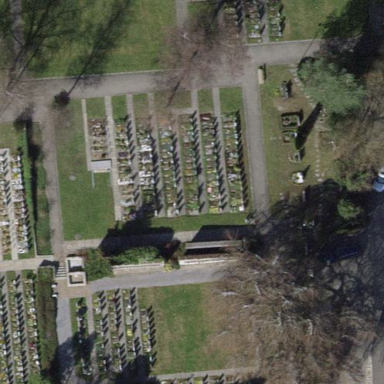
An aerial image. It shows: Cemetery.